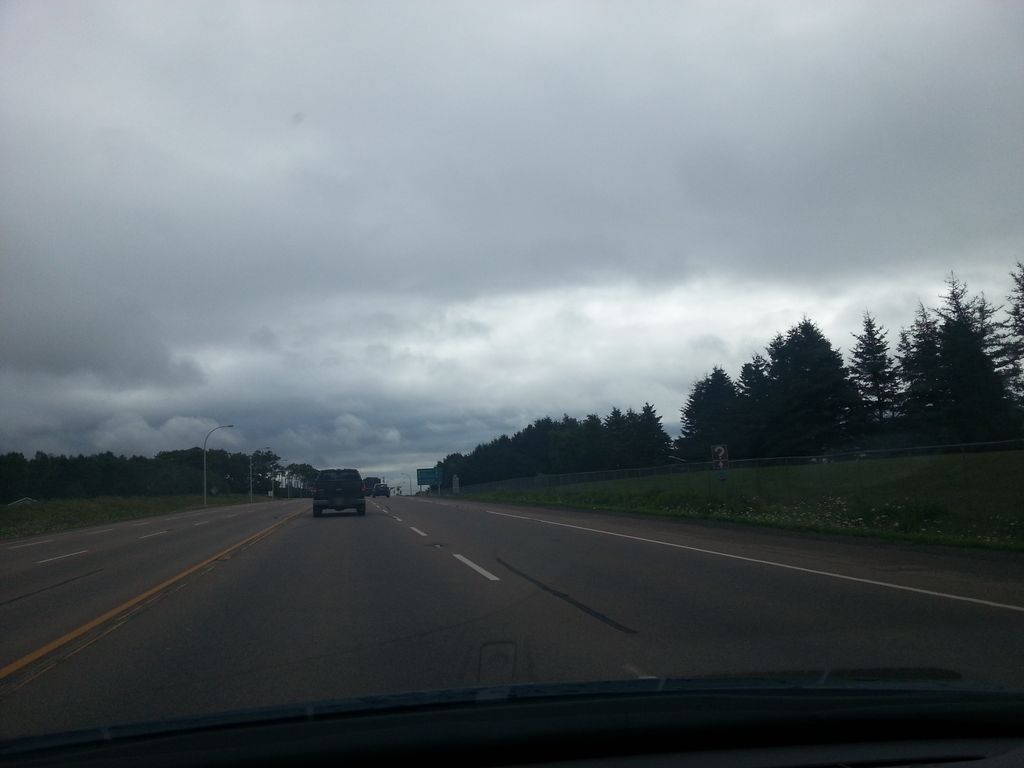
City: charlottetown